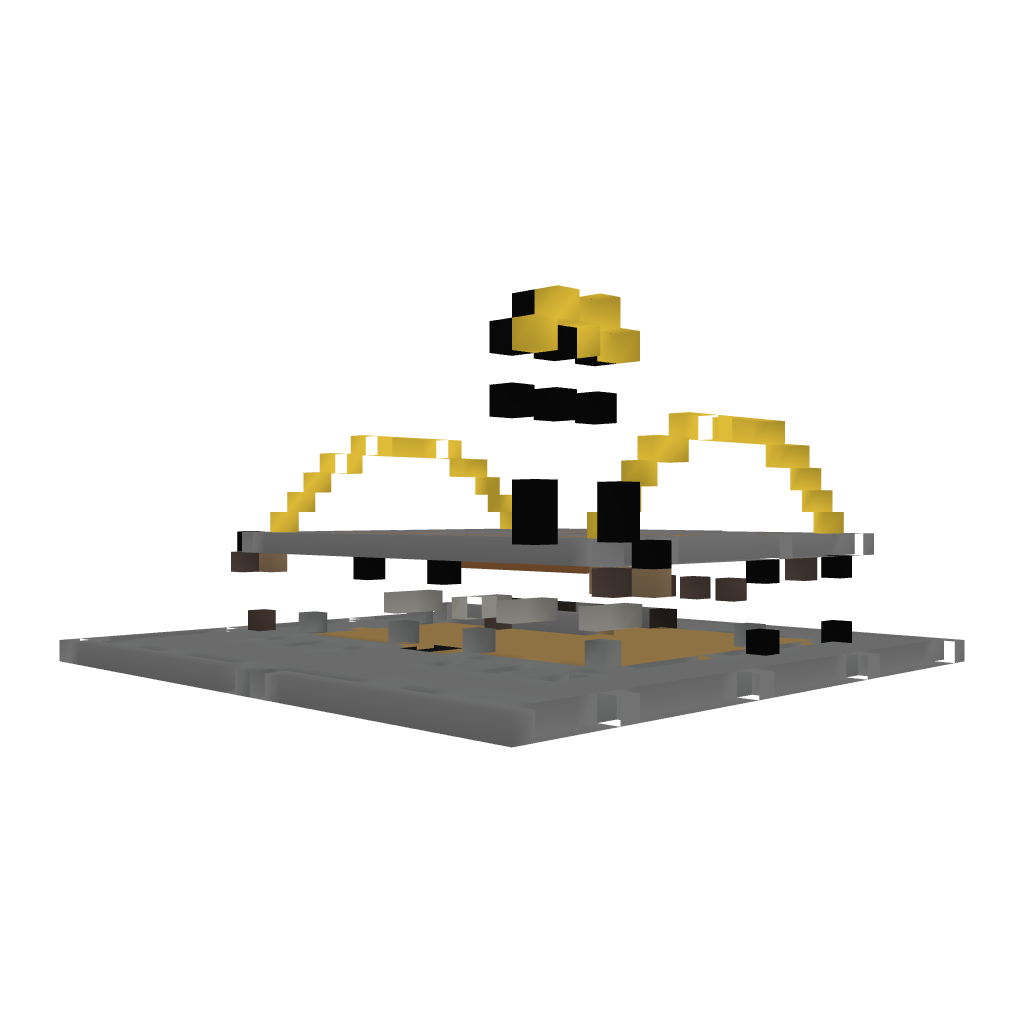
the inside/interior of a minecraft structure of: Classic McDonalds